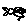
Label: bird